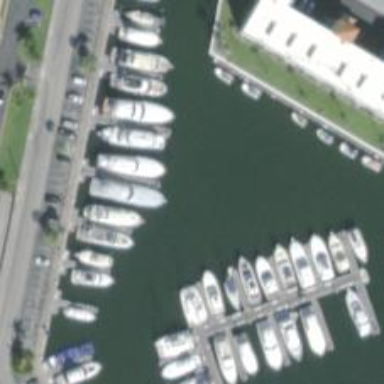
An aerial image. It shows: Marina area for leisure land.